Question: I am trying to change some columns values in a 'DataGridView' in my C# windows application, But when i try to assign the new value, i get a pop up error window which says:
> DataGridView default Error Dialogthe following exception occurred in the DataGridView :...
Here is the screen shot showing this pop up window which is shown even inside a try block!

This is how I am doing it, first the gridview is populated and then i try to change some columns values , which are numbers, to show with a thousand separated numeric values. for example instead of 780000 , i get 780,000 !
'''
private static string Test(string number)
{
try
{
gridview.DataSource = DBAPI.ExecuteSqlFunction(function, new string[] { CurrentSourceID });
//format price
foreach (DataGridViewRow row in gridview.Rows)
{
row.Cells[2].Value = GetFormattedNumber(row.Cells[2].Value.ToString().Replace(",",""));
}
}
catch (Exception ex)
{
SaveAndShowLog(ex);
}
}
public static string GetFormattedNumber(string number)
{
try
{
return string.Format("{0:N0}", Int64.Parse(number));
}
catch (Exception ex)
{
SaveAndShowLog(ex);
return number;
}
}
'''
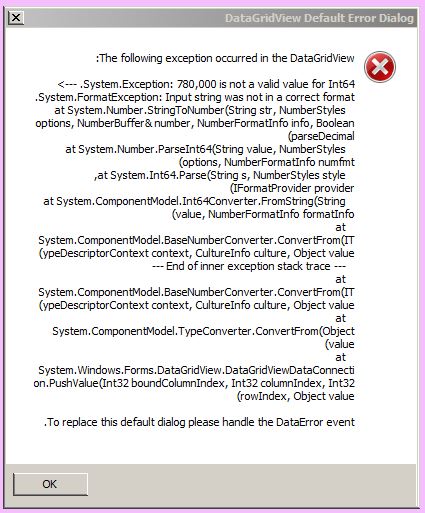
Answer: To hide the error message you need to handle the <URL> event.
See sample from the link.
You could use the 'DataGridViewCellFormatting' event to format the value, and don't try to directly replace the value with a string value since it will raise an error anyway.
'''
private static string Test(string number)
{
try
{
gridview.DataSource = DBAPI.ExecuteSqlFunction(function, new string[] { CurrentSourceID });
gridview.CellFormatting += gridView_CellFormatting;
}
catch (Exception ex)
{
SaveAndShowLog(ex);
}
}
public static string GetFormattedNumber(string number)
{
try
{
return string.Format("{0:N0}", Int64.Parse(number));
}
catch (Exception ex)
{
SaveAndShowLog(ex);
return number;
}
}
private static void gridView_CellFormatting(object sender, System.Windows.Forms.DataGridViewCellFormattingEventArgs e)
{
if (e.ColumnIndex == 2)
{
object val = gridview.Rows[e.RowIndex].Cells[2].Value;
if ((val != null) && !object.ReferenceEquals(val, DBNull.Value))
{
e.Value = GetFormattedNumber(val.ToString().Replace(",", ""));
e.FormattingApplied = true;
}
}
}
'''